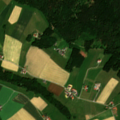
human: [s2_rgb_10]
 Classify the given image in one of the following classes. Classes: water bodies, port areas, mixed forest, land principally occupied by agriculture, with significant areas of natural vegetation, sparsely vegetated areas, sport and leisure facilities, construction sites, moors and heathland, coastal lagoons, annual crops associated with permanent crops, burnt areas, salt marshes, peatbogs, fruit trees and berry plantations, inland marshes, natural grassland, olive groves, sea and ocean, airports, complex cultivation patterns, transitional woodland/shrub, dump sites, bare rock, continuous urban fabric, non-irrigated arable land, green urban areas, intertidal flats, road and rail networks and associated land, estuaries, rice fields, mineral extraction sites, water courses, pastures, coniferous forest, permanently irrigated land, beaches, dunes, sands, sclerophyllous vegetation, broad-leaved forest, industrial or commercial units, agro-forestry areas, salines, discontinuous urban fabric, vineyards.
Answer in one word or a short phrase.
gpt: non-irrigated arable land, pastures, complex cultivation patterns, coniferous forest